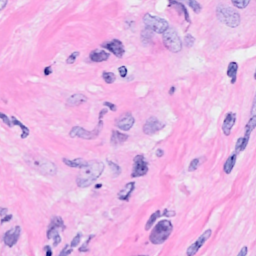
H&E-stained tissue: Breast